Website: lowes
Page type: customer-info-address
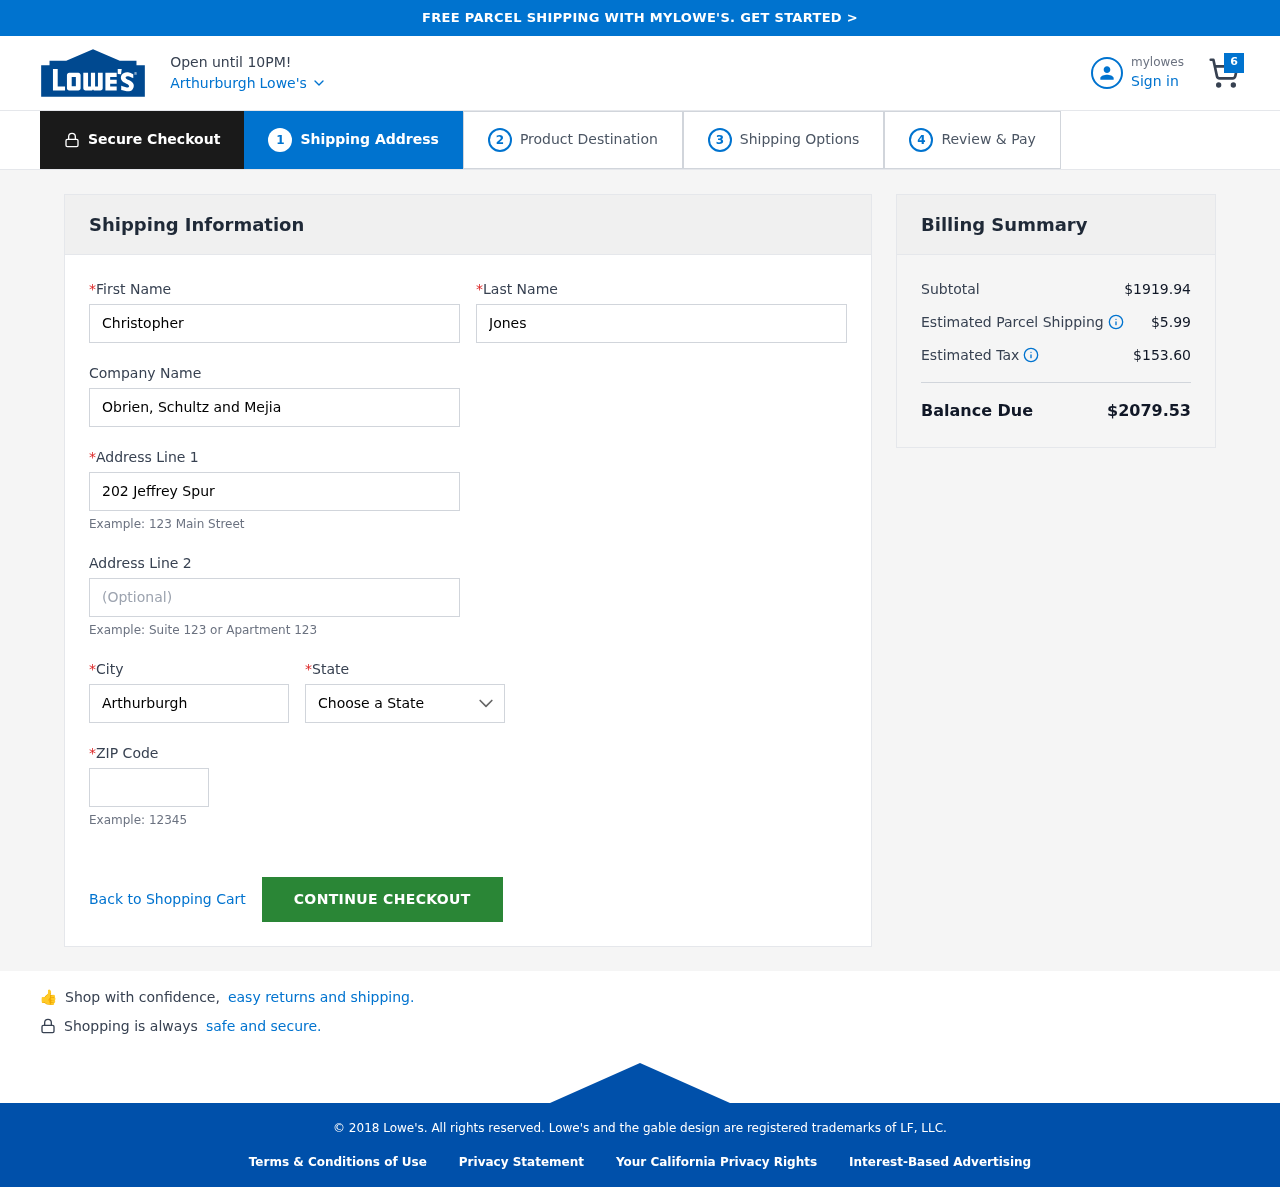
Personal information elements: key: PII_CITY
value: Arthurburgh
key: PII_COMPANY
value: Obrien, Schultz and Mejia
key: PII_FIRSTNAME
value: Christopher
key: PII_LASTNAME
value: Jones
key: PII_POSTCODE
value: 98362
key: PII_STATE
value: Maryland
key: PII_STREET
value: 202 Jeffrey Spur
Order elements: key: ORDER_NUM_ITEMS
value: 6
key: ORDER_SUBTOTAL
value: $1919.94
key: ORDER_SHIPPING_COST
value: $5.99
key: ORDER_TAX
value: $153.60
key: ORDER_TOTAL
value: $2079.53